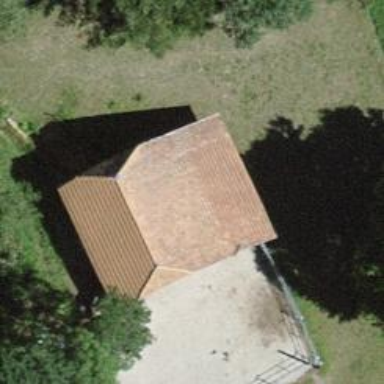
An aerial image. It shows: Barn.